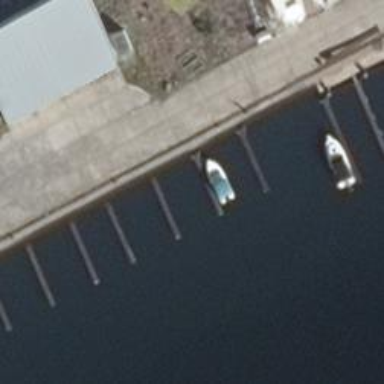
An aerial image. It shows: Man-made pier.